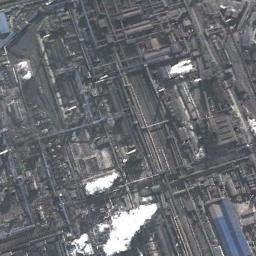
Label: thermal_power_station